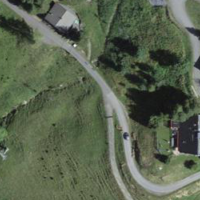
EUNIS habitat code: 23
Species observed at this site:
Tussilago farfara